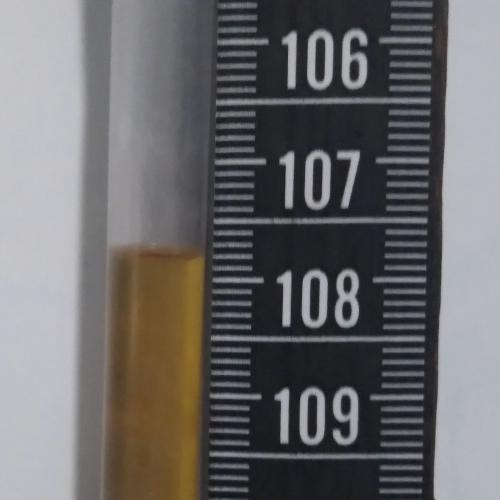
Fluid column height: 107.8 cm